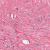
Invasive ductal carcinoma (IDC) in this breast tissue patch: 0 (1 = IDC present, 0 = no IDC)